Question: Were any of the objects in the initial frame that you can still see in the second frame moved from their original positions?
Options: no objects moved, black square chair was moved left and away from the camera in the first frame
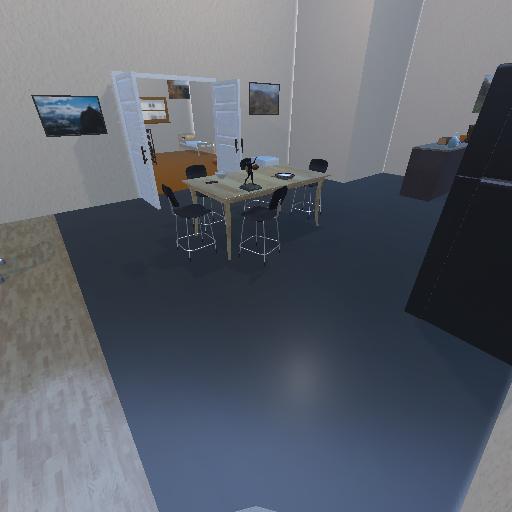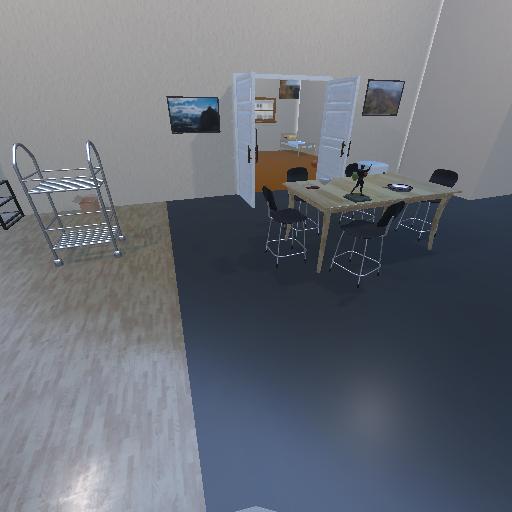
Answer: no objects moved